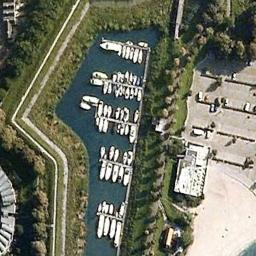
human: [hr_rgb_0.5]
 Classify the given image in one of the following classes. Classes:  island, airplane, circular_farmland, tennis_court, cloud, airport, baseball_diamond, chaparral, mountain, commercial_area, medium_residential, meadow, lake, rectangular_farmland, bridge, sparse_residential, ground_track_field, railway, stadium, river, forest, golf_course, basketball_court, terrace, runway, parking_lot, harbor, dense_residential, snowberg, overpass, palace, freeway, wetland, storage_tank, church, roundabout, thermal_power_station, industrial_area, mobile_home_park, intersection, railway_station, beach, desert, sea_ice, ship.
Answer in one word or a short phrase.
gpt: harbor